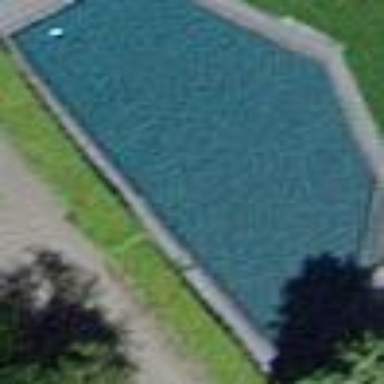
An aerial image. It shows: Swimming pool located in leisure land.